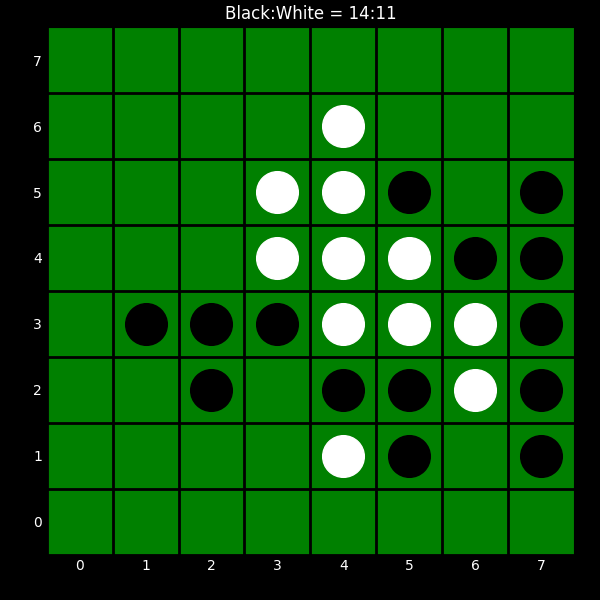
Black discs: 14
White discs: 11